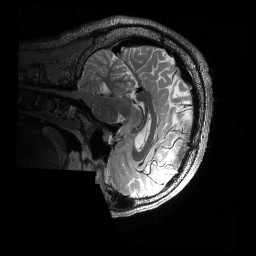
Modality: T2w
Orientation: sagittal
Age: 36
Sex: male
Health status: ill
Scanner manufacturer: siemens
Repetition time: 3.2 s